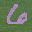
Label: 6